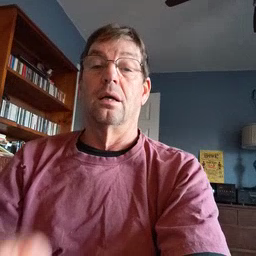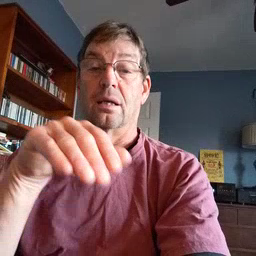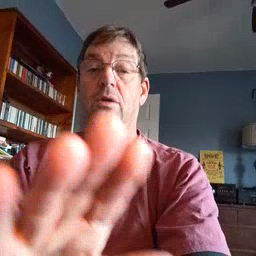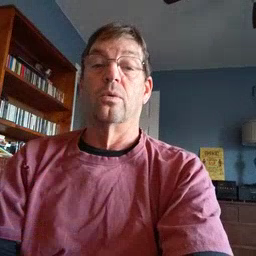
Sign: into